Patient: sex F, age 76
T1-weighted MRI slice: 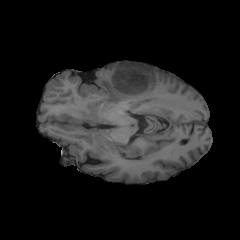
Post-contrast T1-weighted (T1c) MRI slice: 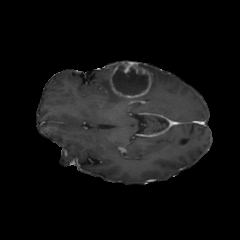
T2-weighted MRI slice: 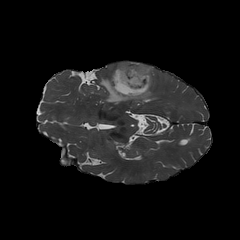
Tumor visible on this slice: yes
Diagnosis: Glioblastoma, IDH-wildtype
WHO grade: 4